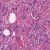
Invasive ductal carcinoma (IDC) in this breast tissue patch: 1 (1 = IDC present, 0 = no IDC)